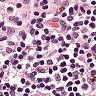
Metastatic tissue present: no